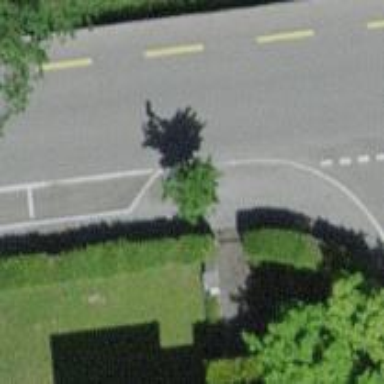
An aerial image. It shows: Broadleaved tree typically found along the streets.